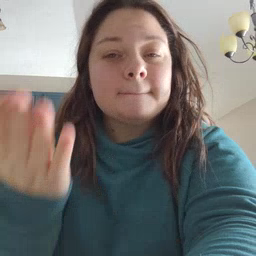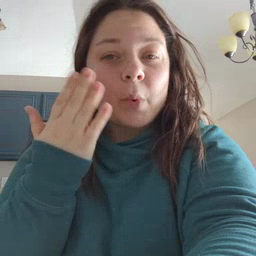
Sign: morning